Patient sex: M
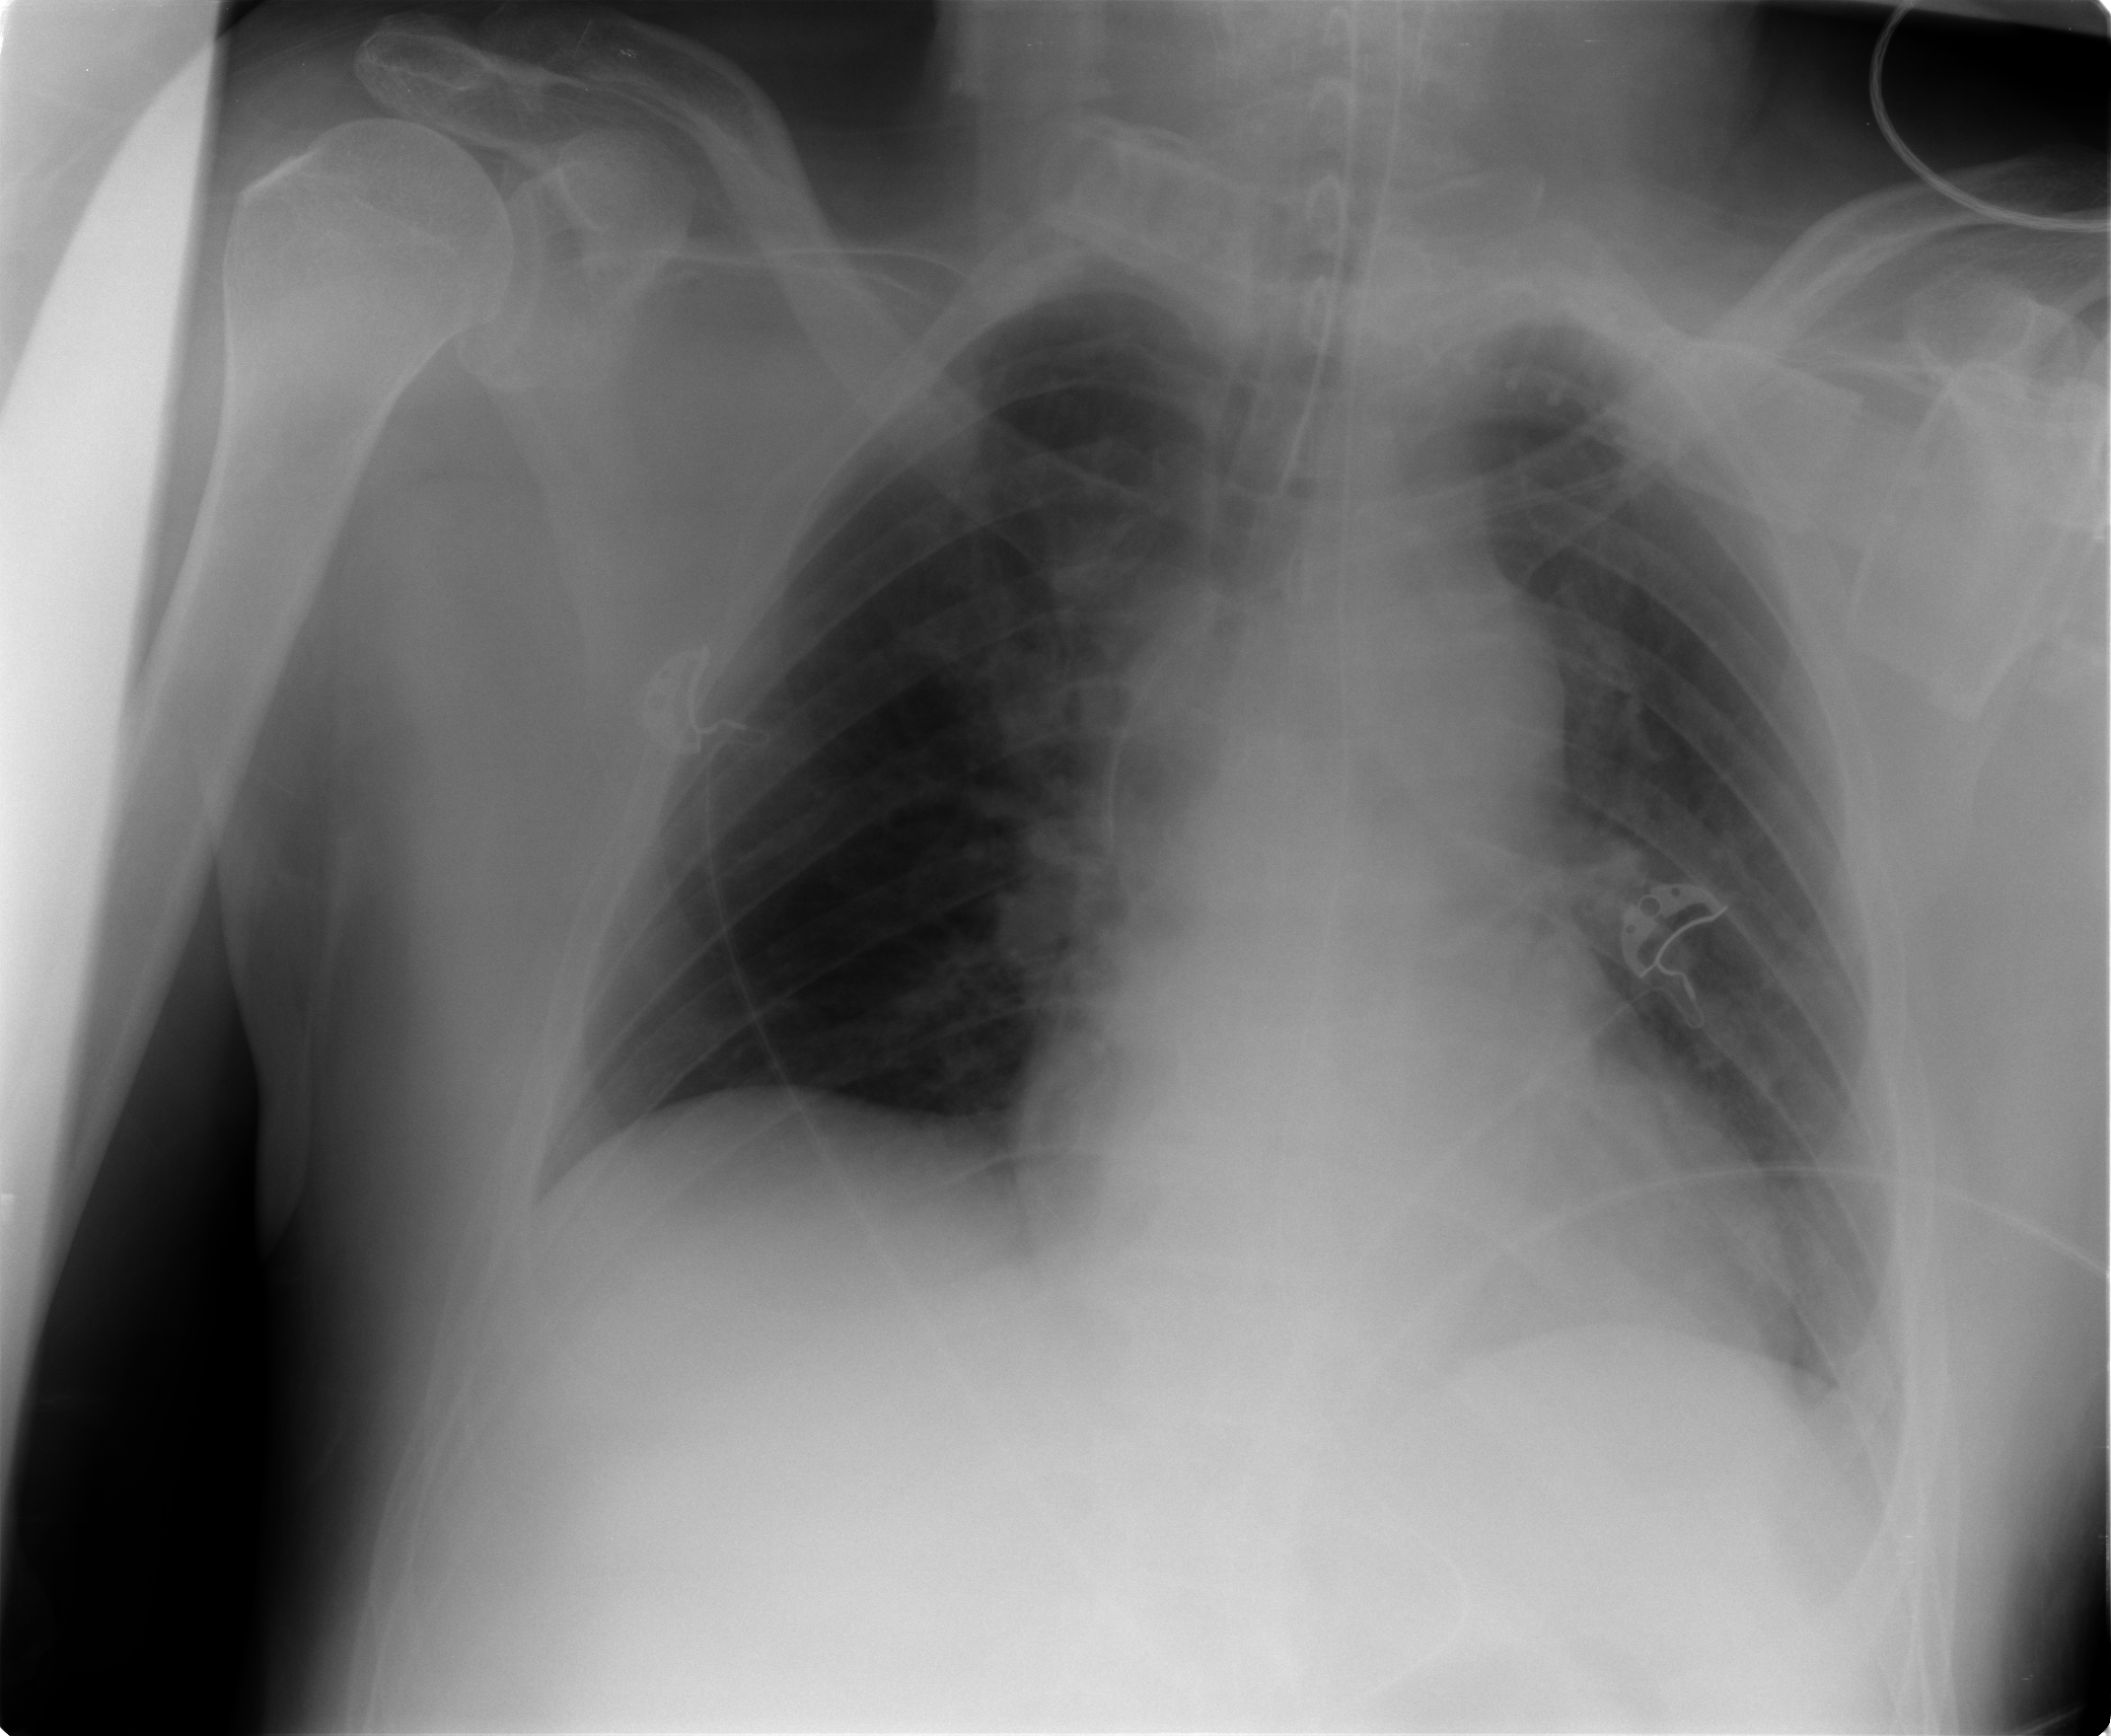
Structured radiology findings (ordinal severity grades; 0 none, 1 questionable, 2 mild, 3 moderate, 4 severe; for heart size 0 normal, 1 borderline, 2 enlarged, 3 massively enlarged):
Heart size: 1
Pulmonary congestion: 0
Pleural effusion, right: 0
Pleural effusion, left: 1
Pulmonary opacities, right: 0
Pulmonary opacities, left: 1
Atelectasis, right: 0
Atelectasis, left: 2